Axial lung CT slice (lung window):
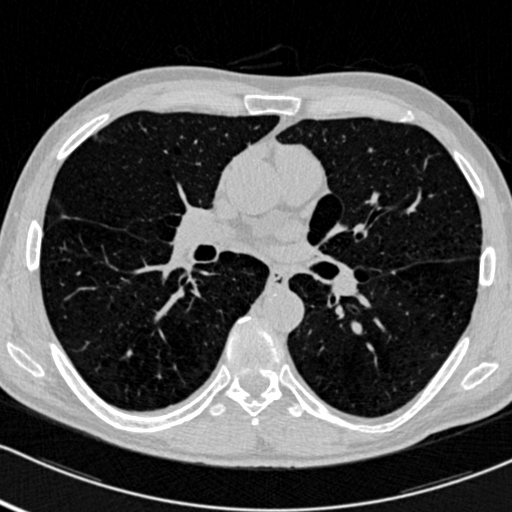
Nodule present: no